Question: In continuation with my <URL>, I created a test app that uses 'ThreadPool' threads to send emails. Here's the code I am using.
'''
protected void btnSend_Click(object sender, EventArgs e)
{
EmailInfo em = new EmailInfo { Body = "Test", FromEmail = "test@test.com", Subject = "Test Email", To = "test@test.com" };
//txtNumEmails is a textbox where I can enter number of emails to send
for (int i = 0; i < Convert.ToInt32(this.txtNumEmails.Text); i++)
{
bool bResult = ThreadPool.QueueUserWorkItem(new WaitCallback(EmailNow), em);
}
}
public void EmailNow(object emailInfo) // Email Info object
{
EmailInfo em = emailInfo as EmailInfo;
SmtpClient client = new SmtpClient("localhost");
client.UseDefaultCredentials = true;
client.DeliveryMethod = SmtpDeliveryMethod.SpecifiedPickupDirectory;
client.PickupDirectoryLocation = @"C: emp estemails";
MailMessage m = new MailMessage();
m.To.Add(new MailAddress(em.To));
m.Body = em.Body;
m.IsBodyHtml = false;
m.From = new MailAddress(em.FromEmail);
m.Subject = em.Subject;
client.Send(m);
}
'''
For smaller numbers (10k, 50k) they work great, but once I increase the number to 200k (which is my target), I got this exception:

It created about 186k emails before it threw this exception.
I am assuming this is not the exception caused due to lack of disk space (since i am storing all the emails locally in 'C: emp estemails' but because it was low in RAM(?). As suggested by a <URL>, I used semaphores to limit them to 10k, but still ran in to the same issue. Here's the code for the one with semaphores.
'''
protected void Button1_Click(object sender, EventArgs e)
{
EmailInfo em = new EmailInfo { Body = "Test", FromEmail = "test@test.com", Subject = "Test Email", To = "test@test.com" };
var semaphore = new SemaphoreSlim(10000, 10000);
for (int i = 0; i < Convert.ToInt32(this.txtNumEmails.Text); i++)
{
semaphore.Wait();
bool bResult = ThreadPool.QueueUserWorkItem( (state) => {
try
{
EmailNow(em);
}
catch (Exception)
{
throw;
}
finally
{
semaphore.Release();
}
}, null);
}
}
'''
This one threw an exception as well but I see all 200k emails in the folder. I can definitely use 'try catch' and gracefully exit if this exception occurs, but how would I prevent this from happening in the first place.
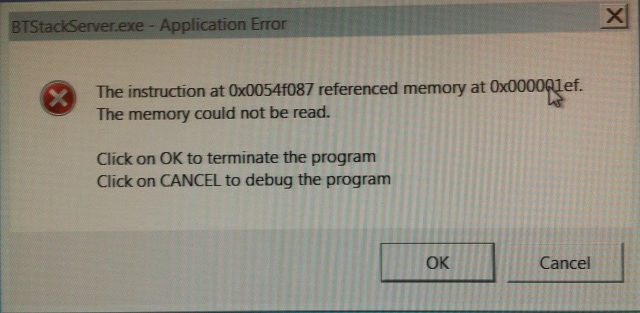
Answer: Try reducing the 10000 to 1000 for the SemaphoreSlim constructor.